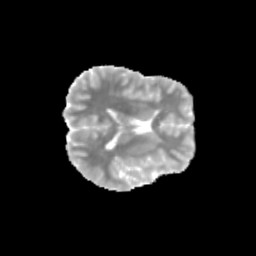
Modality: MD
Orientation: axial
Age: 11
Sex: female
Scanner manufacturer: siemens
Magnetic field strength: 3 T
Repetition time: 3.8 s
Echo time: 0.07 s